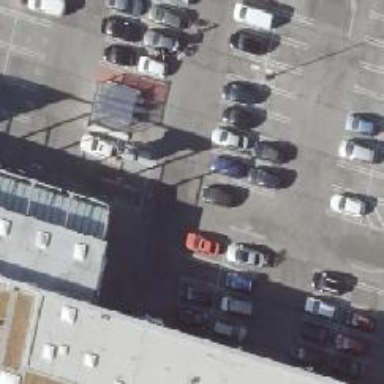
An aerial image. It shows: Asphalt parking aisle along service road.